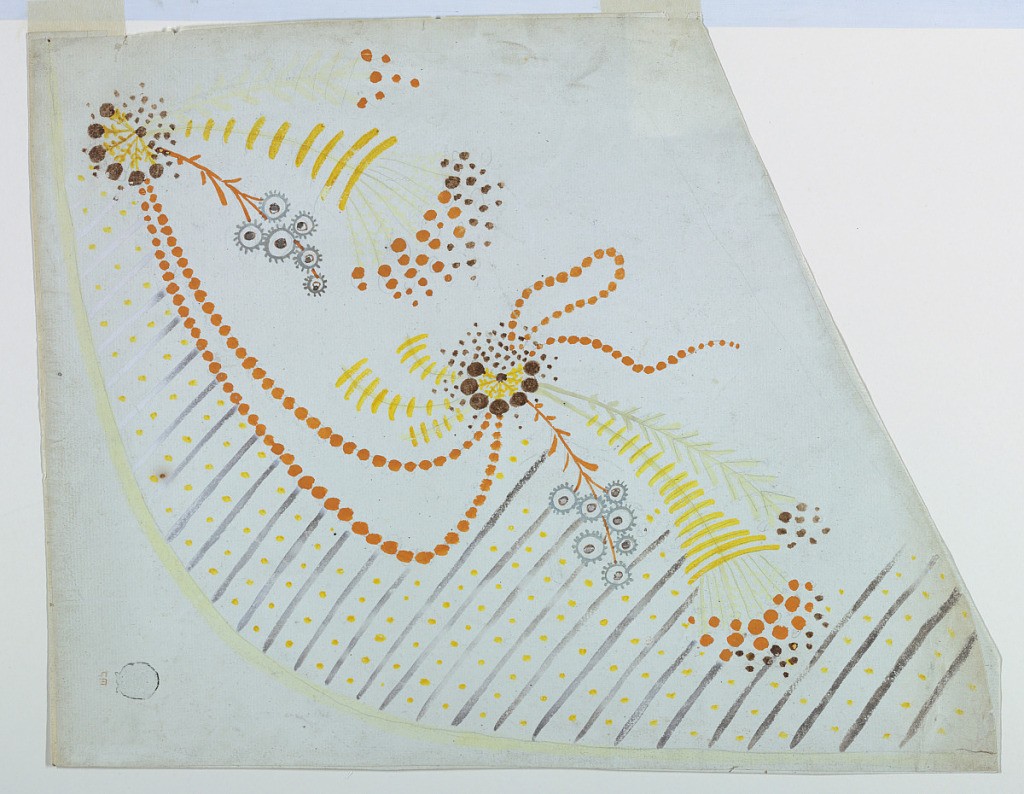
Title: Design for the Embroidery of a Lady's Overskirt of the "Fabrique de St. Ruf"
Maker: Fabrique de Saint Ruf, Lyon, France
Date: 1790–1800
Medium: Graphite, brush and gouche on paper
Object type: Drawing
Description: Yellow edge. The repeat is composed of two hanging bunches of fantastic flowers, staggered in alternate horizontal rows and connected by bead chains. The interval between the yellow edge and the outlines of the repeat show a decoration of oblique strips with yellow dots.